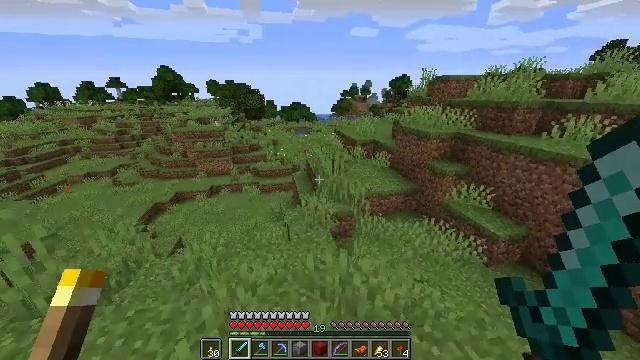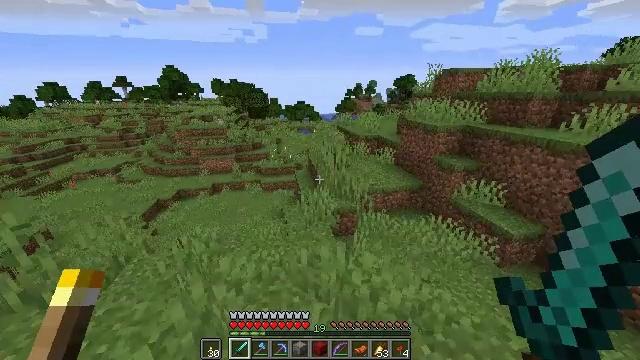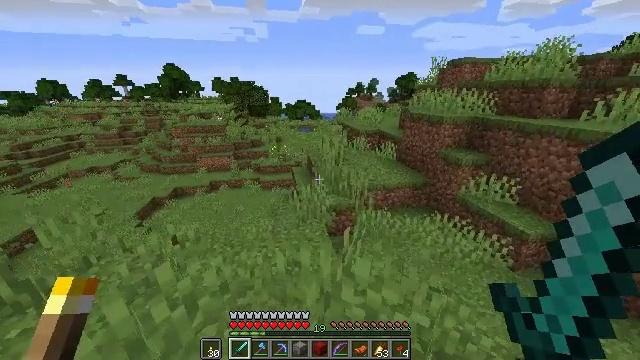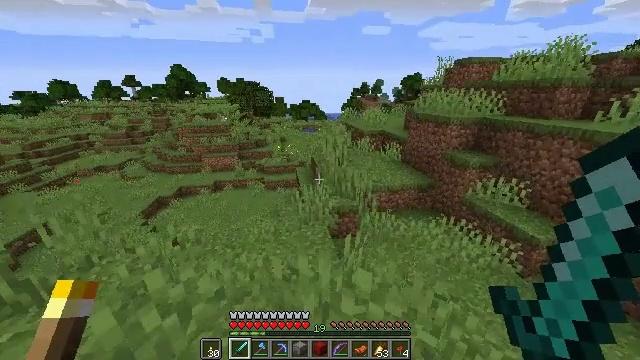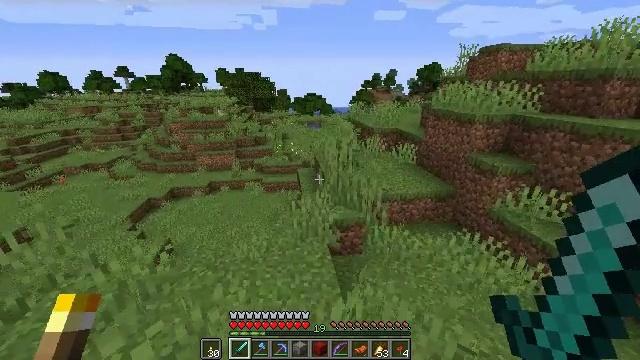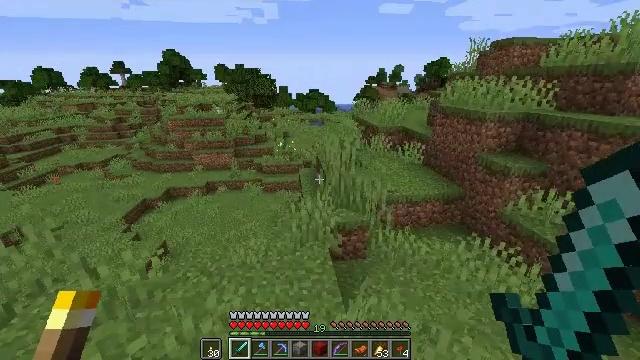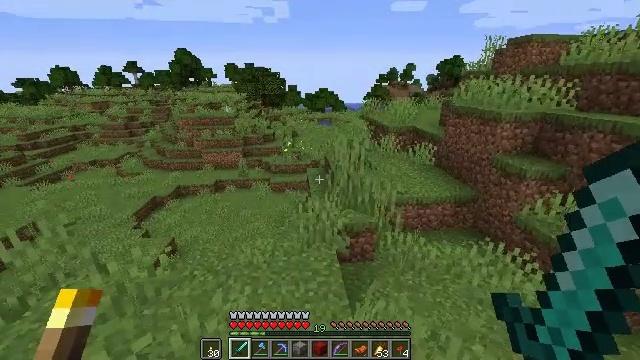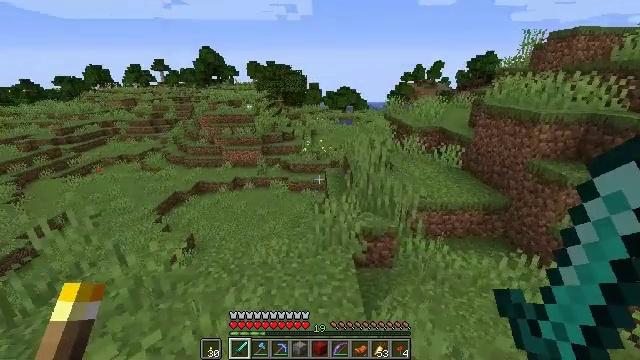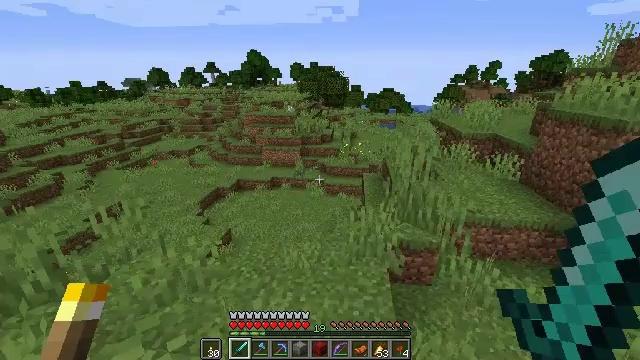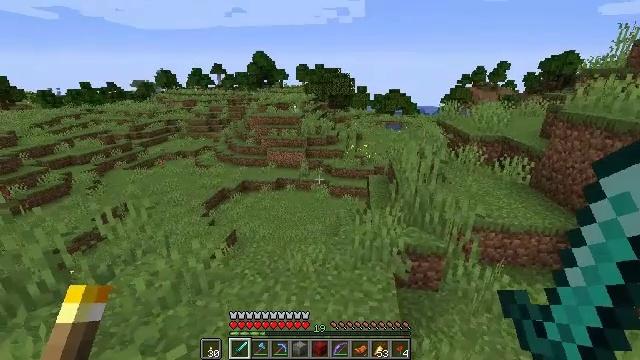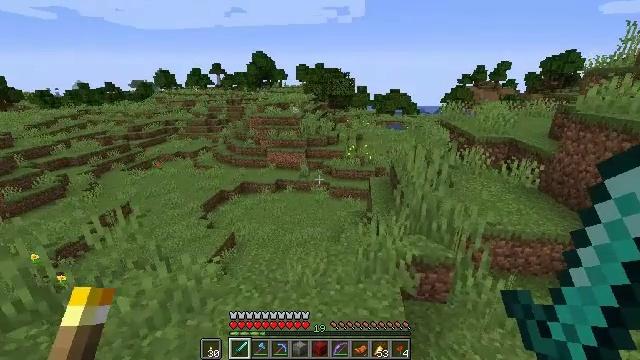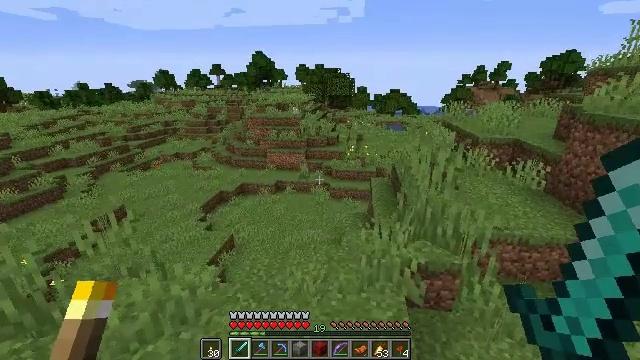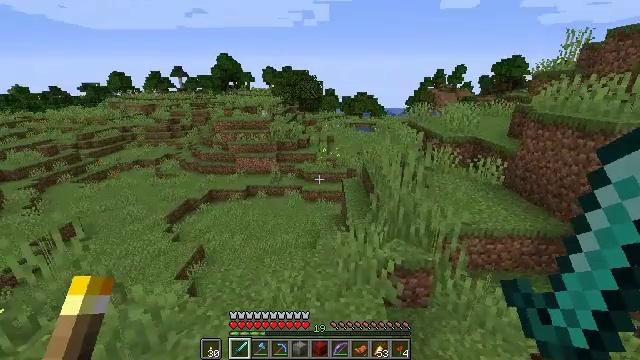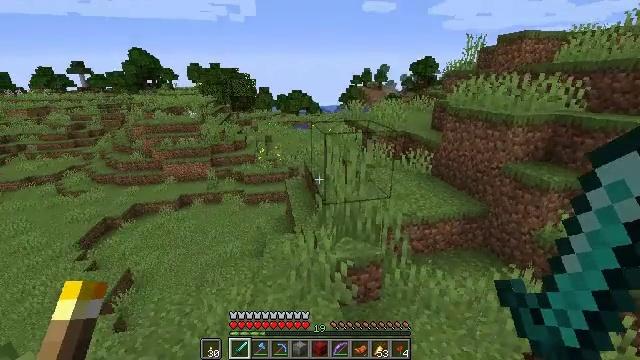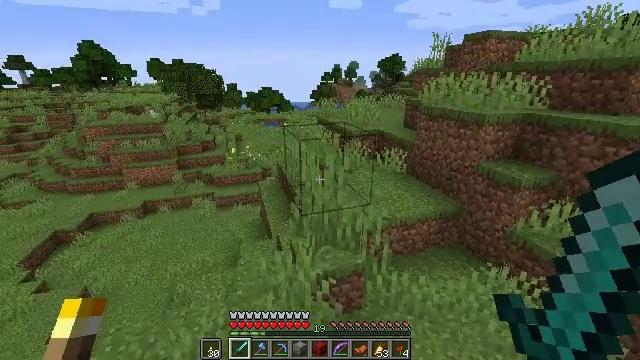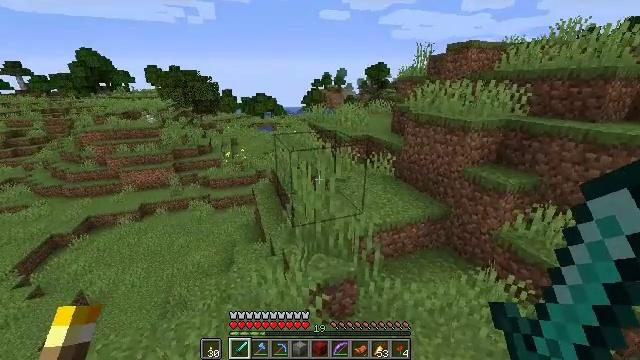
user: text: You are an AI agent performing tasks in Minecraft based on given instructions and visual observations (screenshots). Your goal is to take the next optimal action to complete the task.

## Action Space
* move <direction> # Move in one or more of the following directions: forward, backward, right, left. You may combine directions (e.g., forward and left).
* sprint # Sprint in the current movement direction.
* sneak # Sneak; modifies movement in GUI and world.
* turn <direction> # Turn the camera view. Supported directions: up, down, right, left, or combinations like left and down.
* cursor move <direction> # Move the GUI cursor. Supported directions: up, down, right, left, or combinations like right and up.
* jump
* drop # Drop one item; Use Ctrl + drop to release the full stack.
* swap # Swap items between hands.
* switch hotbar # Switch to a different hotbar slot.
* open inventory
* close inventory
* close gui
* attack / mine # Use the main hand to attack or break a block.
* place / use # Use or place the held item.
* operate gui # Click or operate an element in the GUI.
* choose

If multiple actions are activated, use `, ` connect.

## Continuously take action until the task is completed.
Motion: motion action
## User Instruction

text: Remove oak leaves from branches.
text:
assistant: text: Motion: move forward, turn left, jump
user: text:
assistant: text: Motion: move forward
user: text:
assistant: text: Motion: turn left
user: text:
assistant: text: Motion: turn left
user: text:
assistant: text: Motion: no_op
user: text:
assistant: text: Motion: turn left
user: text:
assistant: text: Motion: turn left
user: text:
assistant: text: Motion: move forward, turn left
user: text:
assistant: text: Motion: move forward, turn left
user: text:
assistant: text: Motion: move forward
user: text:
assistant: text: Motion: move forward
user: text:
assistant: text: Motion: move forward, turn right
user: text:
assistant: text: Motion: move forward, turn right
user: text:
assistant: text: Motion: move forward, sprint, turn right
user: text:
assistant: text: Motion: move forward, sprint, turn right
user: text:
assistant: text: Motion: move forward, sprint, turn right
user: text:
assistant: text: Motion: move forward, sprint
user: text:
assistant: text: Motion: move forward, sprint
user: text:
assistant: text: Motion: move forward, sprint
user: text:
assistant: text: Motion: move forward, sprint
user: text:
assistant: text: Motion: move forward, sprint
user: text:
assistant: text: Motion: move forward, sprint
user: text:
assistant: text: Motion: move forward, sprint, turn left
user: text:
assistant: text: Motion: move forward, sprint, jump
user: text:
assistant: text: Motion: move forward, sprint, jump
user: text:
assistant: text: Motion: move forward, sprint, turn right, jump
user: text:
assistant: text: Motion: move forward, sprint, turn right, jump
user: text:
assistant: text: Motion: move forward, sprint, turn right, jump
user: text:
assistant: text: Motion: move forward, sprint, turn right, jump
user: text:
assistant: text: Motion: move forward, sprint, jump